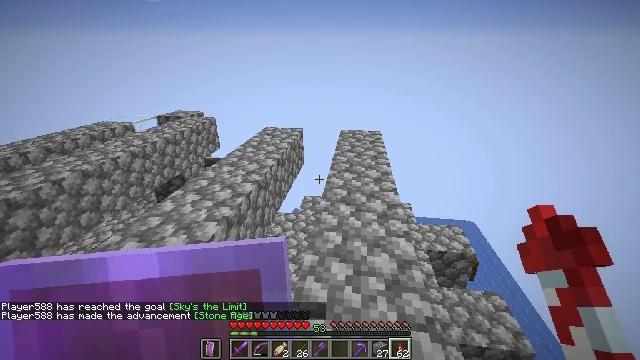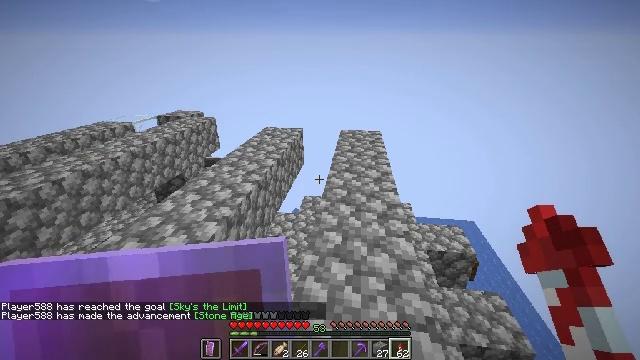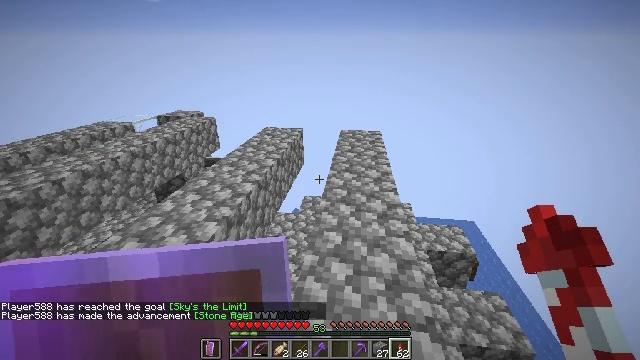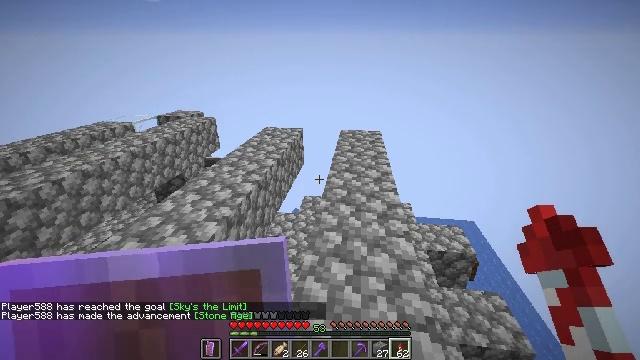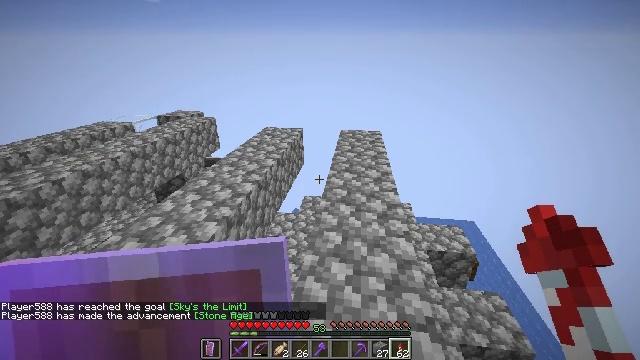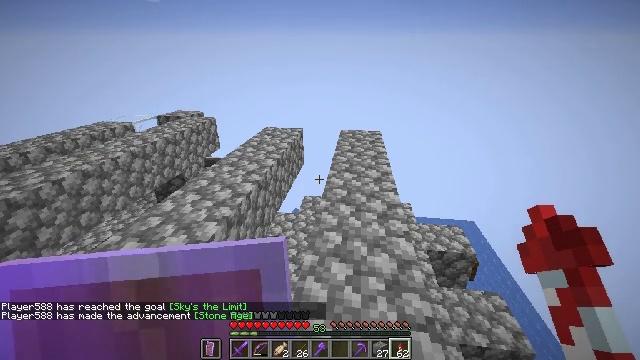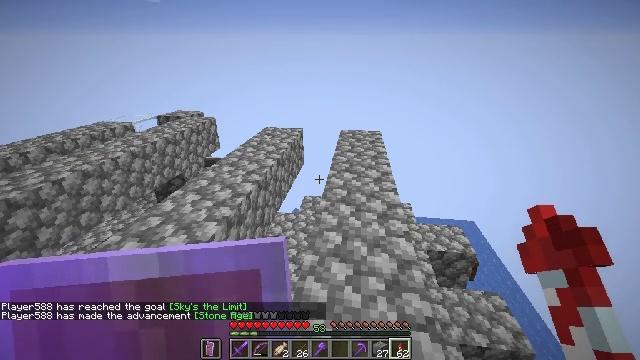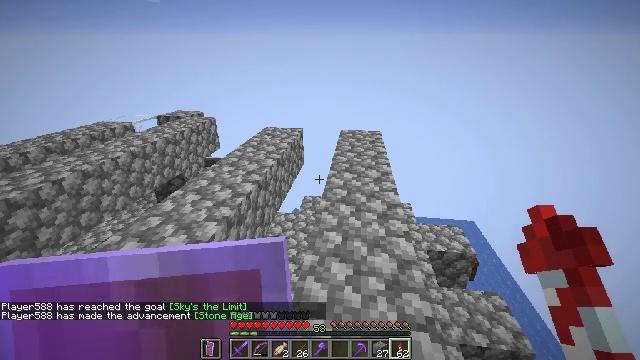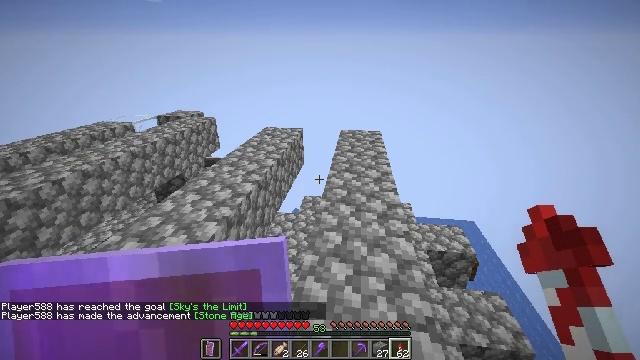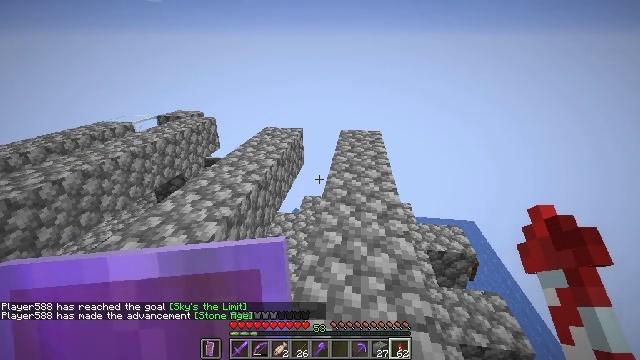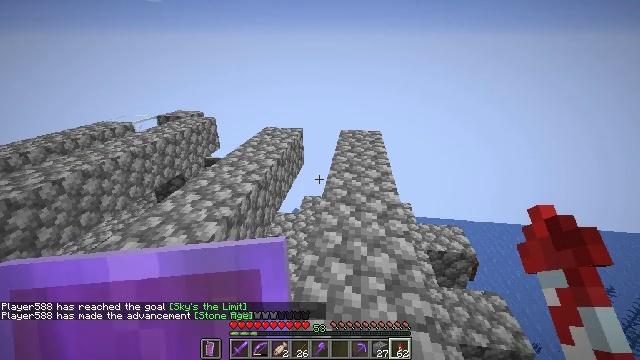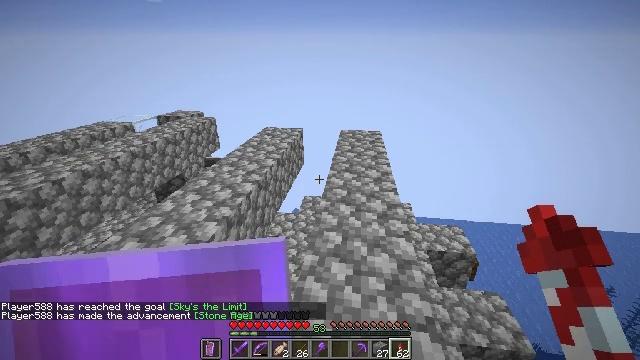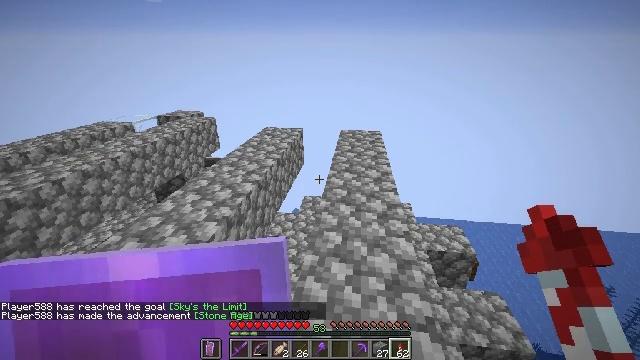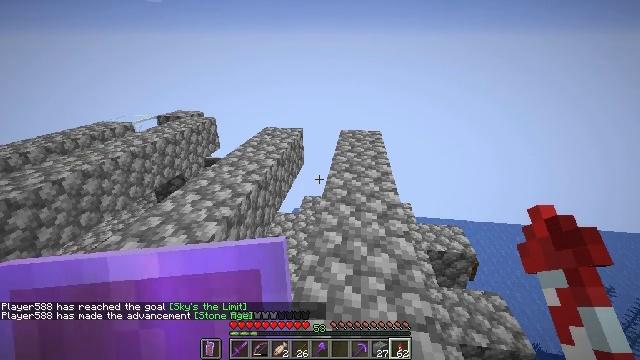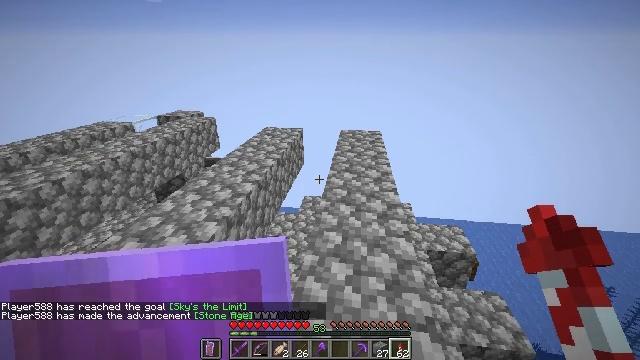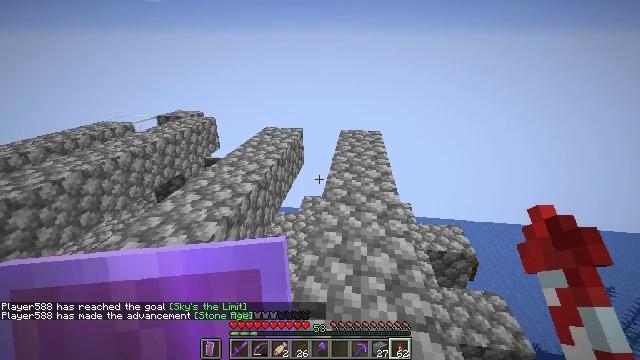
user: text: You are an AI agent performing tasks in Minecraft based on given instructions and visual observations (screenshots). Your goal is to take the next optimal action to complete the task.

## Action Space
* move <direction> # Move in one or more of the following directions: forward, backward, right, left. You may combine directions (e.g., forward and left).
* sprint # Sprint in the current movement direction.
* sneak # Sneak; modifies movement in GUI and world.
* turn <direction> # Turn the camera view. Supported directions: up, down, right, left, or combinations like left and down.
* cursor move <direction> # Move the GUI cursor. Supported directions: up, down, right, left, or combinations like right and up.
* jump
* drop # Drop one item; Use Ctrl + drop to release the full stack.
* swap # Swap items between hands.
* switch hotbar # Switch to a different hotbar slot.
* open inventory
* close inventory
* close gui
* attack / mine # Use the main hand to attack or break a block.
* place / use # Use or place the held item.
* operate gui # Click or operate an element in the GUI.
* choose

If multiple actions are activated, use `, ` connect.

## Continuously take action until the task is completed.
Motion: motion action
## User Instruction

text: Mine cobblestone to craft tools and furnaces.
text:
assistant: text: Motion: no_op
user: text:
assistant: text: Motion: no_op
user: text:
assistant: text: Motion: no_op
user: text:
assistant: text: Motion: no_op
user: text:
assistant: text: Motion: no_op
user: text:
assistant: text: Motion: no_op
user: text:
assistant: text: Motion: no_op
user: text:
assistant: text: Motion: no_op
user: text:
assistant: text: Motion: no_op
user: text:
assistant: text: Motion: no_op
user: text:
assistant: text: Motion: no_op
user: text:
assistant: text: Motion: no_op
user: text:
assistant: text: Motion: no_op
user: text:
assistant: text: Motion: no_op
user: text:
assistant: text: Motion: no_op
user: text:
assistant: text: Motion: no_op
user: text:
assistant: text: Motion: no_op
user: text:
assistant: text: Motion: no_op
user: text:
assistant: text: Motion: no_op
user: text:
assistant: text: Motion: no_op
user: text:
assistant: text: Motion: no_op
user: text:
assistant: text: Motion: no_op
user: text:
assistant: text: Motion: no_op
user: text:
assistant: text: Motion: no_op
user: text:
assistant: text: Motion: no_op
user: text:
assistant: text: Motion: move left
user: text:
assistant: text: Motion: move left
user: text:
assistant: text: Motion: no_op
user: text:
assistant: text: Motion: no_op
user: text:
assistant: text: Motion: no_op